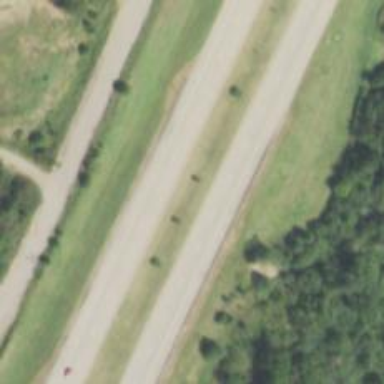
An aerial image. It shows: Primary highway with expressway characteristics.